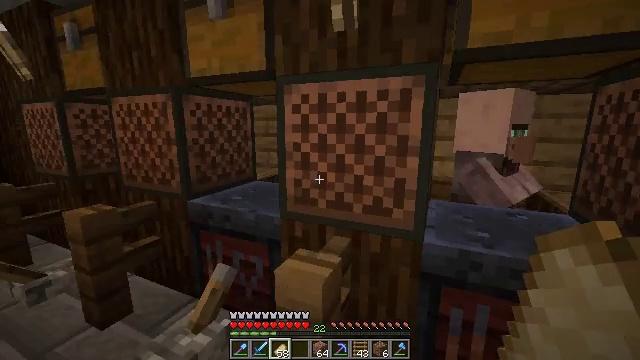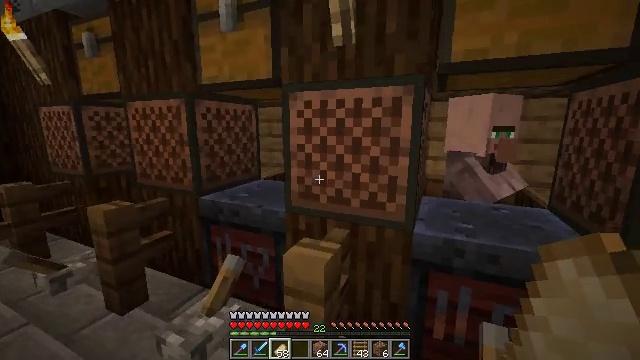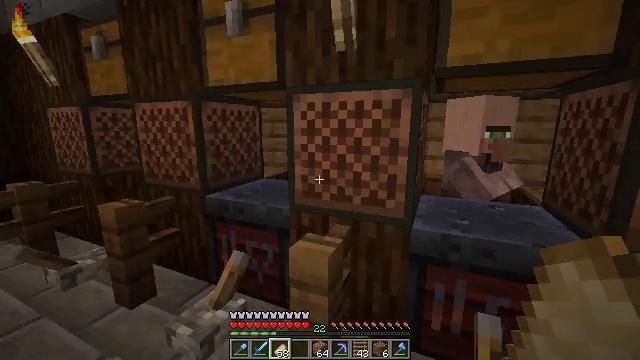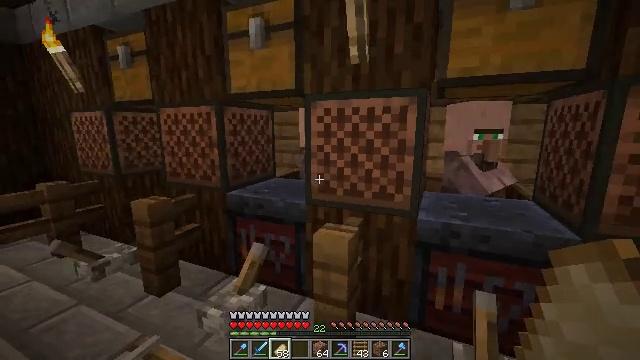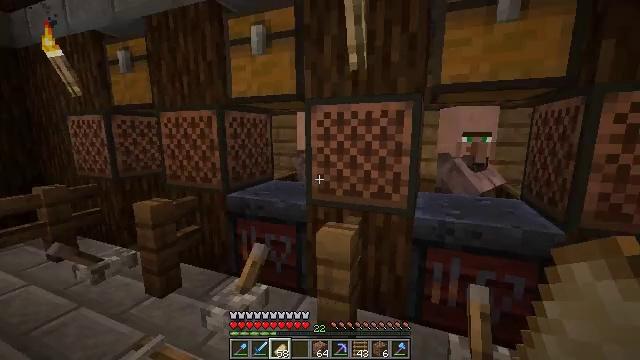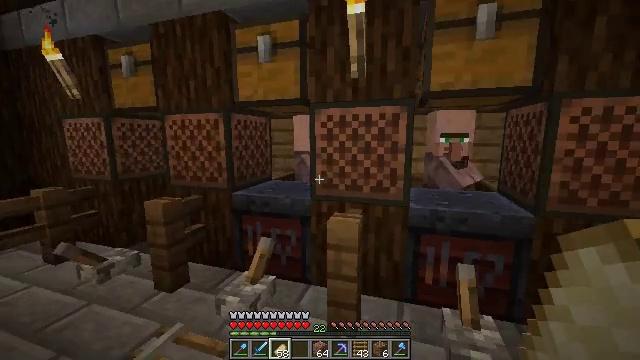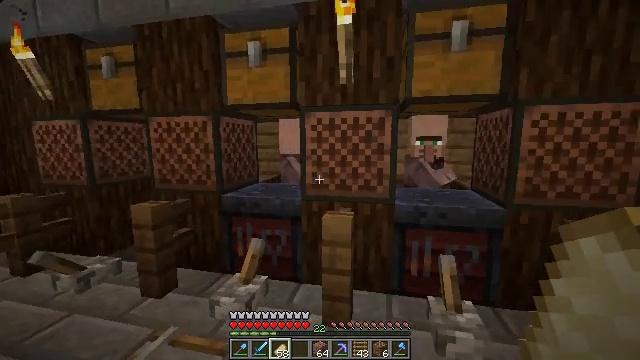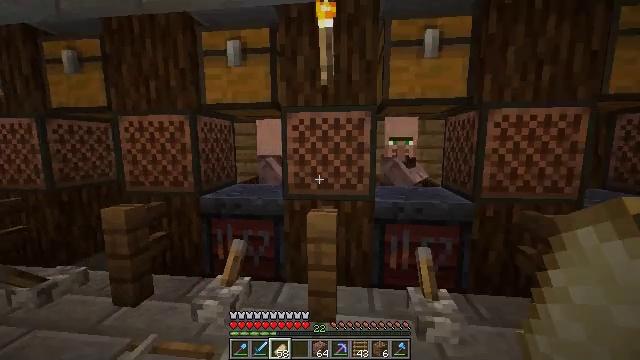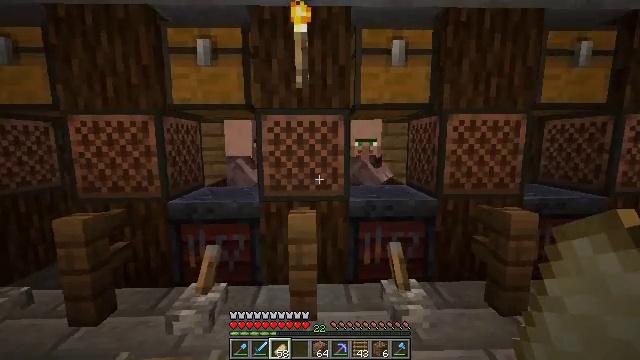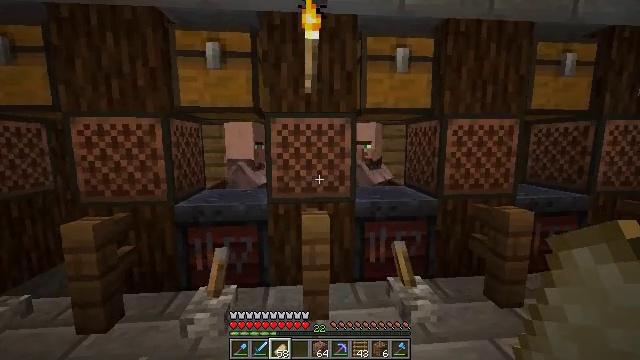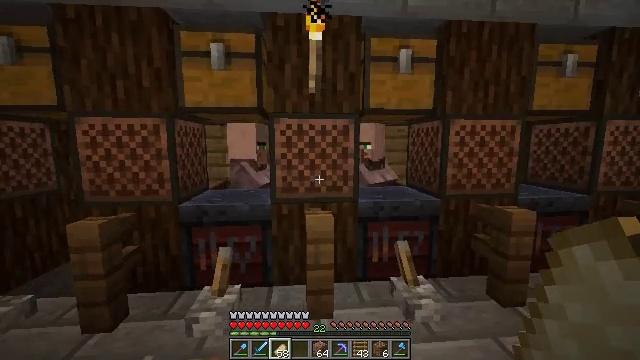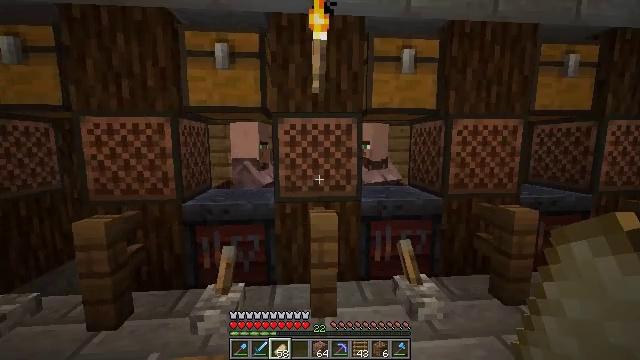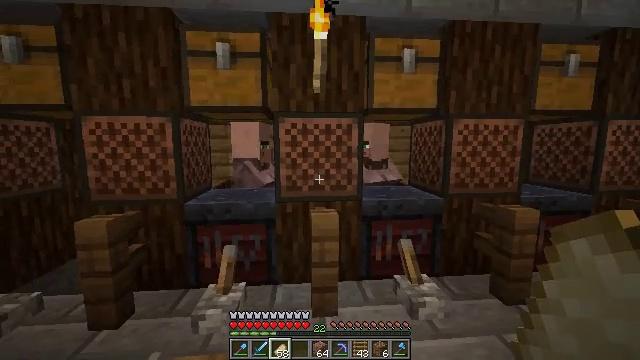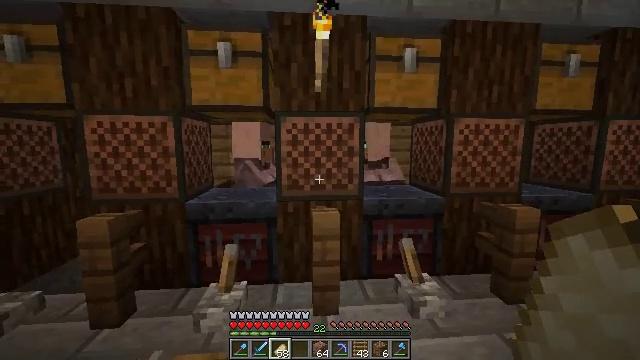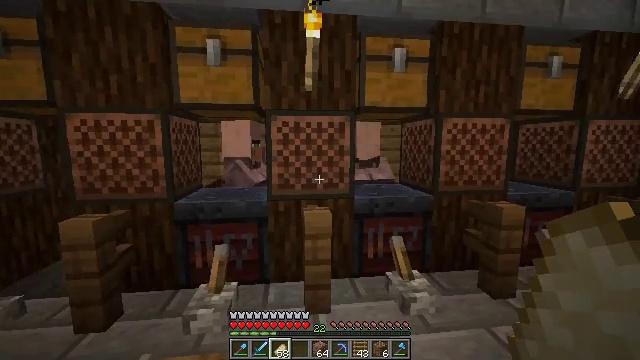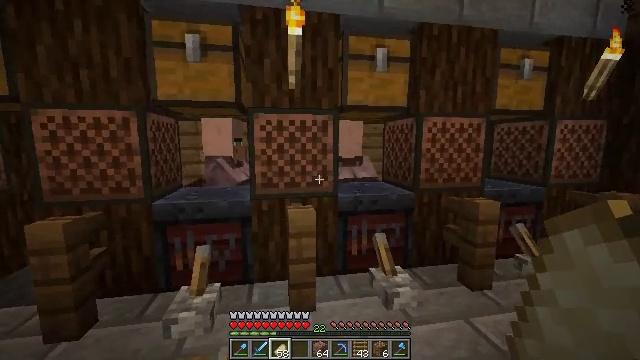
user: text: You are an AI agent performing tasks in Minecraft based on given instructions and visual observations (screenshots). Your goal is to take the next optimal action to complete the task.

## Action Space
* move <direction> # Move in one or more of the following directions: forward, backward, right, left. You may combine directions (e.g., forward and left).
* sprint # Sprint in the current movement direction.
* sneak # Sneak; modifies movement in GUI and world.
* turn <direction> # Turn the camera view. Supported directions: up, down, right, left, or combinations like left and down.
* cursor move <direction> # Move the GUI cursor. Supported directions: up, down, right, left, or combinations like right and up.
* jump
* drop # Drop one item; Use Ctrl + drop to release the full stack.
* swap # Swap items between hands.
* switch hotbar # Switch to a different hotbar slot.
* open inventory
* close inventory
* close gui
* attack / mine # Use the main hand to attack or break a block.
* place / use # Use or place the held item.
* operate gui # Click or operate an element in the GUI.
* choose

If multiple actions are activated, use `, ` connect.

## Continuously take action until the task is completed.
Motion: motion action
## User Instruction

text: Break the smithing table to move it.
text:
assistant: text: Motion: move back
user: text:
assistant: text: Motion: move back and move left
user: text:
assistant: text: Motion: move back and move left
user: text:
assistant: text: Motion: move back and move left, turn right
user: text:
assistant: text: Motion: move back and move left, turn right
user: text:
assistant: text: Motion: move left, turn right
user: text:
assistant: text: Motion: move left, turn right
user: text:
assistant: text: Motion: move left, turn right
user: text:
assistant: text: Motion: turn right
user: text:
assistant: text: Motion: no_op
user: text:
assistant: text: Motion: no_op
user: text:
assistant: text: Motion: no_op
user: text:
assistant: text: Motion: no_op
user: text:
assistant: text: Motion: turn right
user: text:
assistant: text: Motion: turn right
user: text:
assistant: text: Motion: turn right
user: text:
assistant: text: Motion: turn right
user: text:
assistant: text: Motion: turn right and down
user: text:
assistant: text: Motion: move right, turn right
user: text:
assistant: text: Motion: move right
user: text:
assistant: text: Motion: move forward and move right
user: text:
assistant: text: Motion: move forward and move right
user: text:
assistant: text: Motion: move forward and move right
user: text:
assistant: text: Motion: move forward and move right
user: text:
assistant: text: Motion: move forward and move right
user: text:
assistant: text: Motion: move forward and move right
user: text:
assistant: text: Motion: move forward and move right, turn left
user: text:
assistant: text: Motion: move forward and move right, turn left
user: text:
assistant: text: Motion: move right, turn left
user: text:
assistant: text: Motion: move right, turn left